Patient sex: M
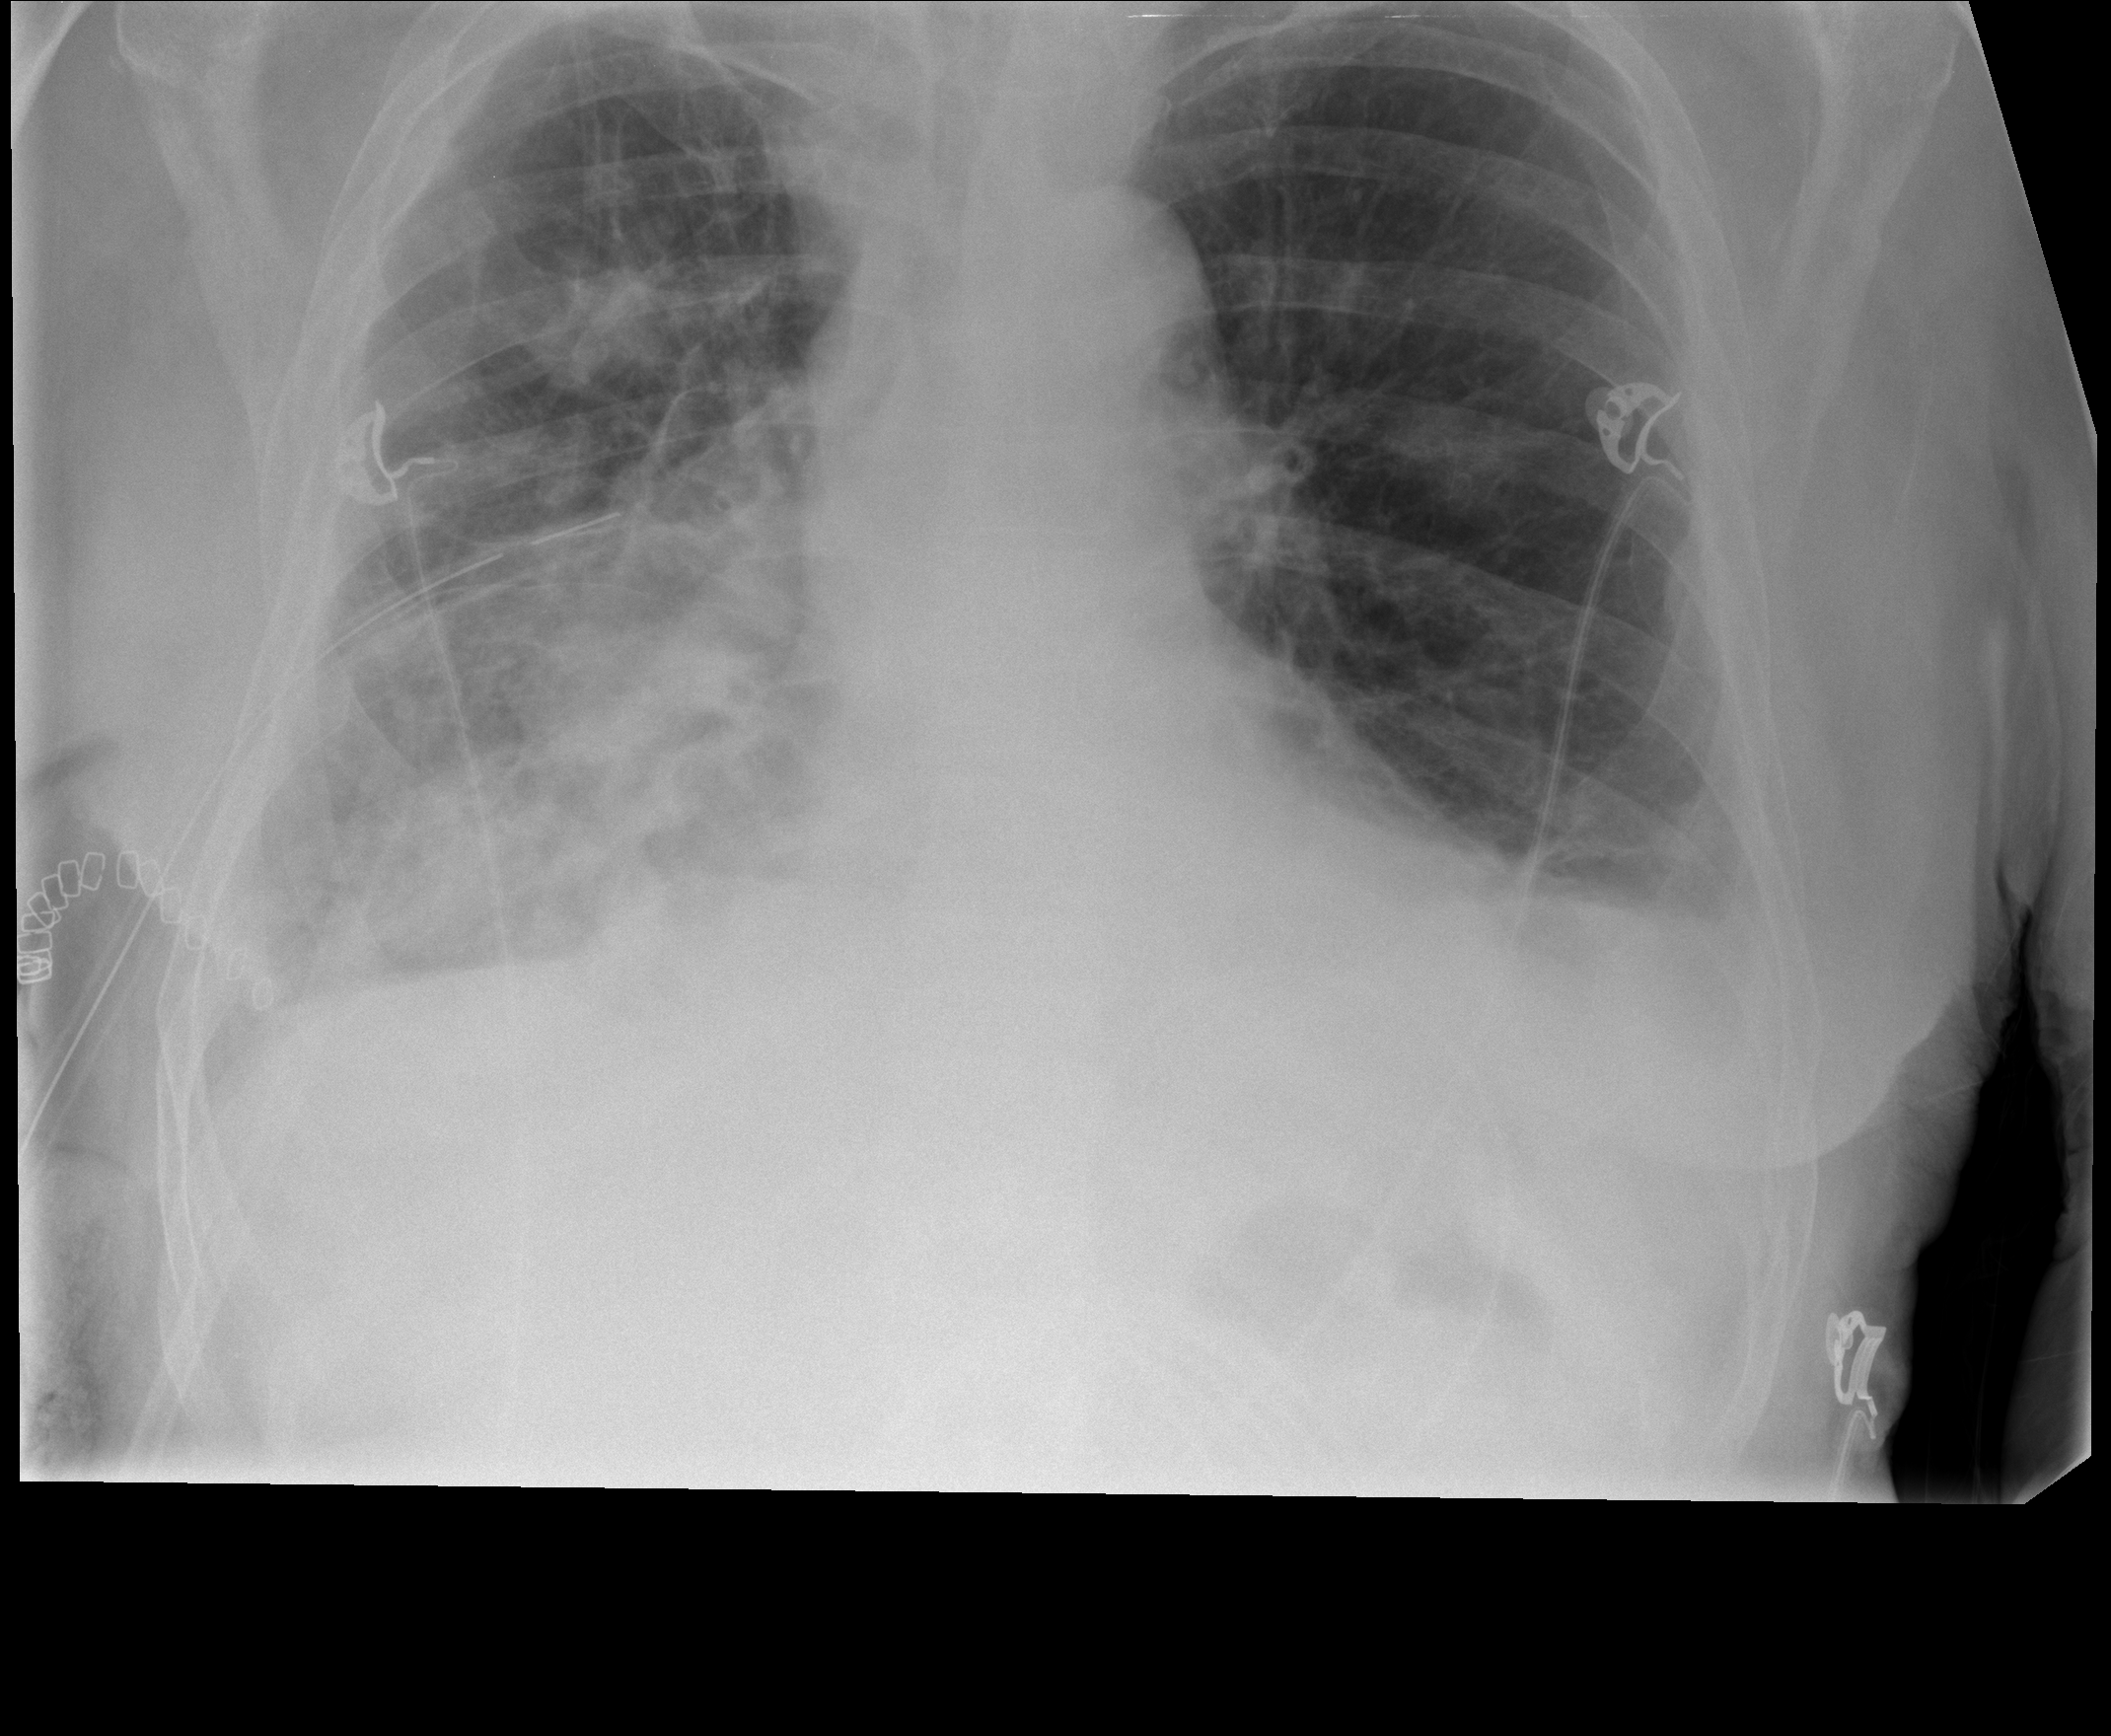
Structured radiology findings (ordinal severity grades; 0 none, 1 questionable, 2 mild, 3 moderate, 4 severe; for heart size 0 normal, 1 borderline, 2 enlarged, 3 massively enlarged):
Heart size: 0
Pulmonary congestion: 0
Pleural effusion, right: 0
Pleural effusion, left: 2
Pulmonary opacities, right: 3
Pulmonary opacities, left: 0
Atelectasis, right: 3
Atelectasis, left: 2